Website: crate-barrel
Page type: newsletter-management
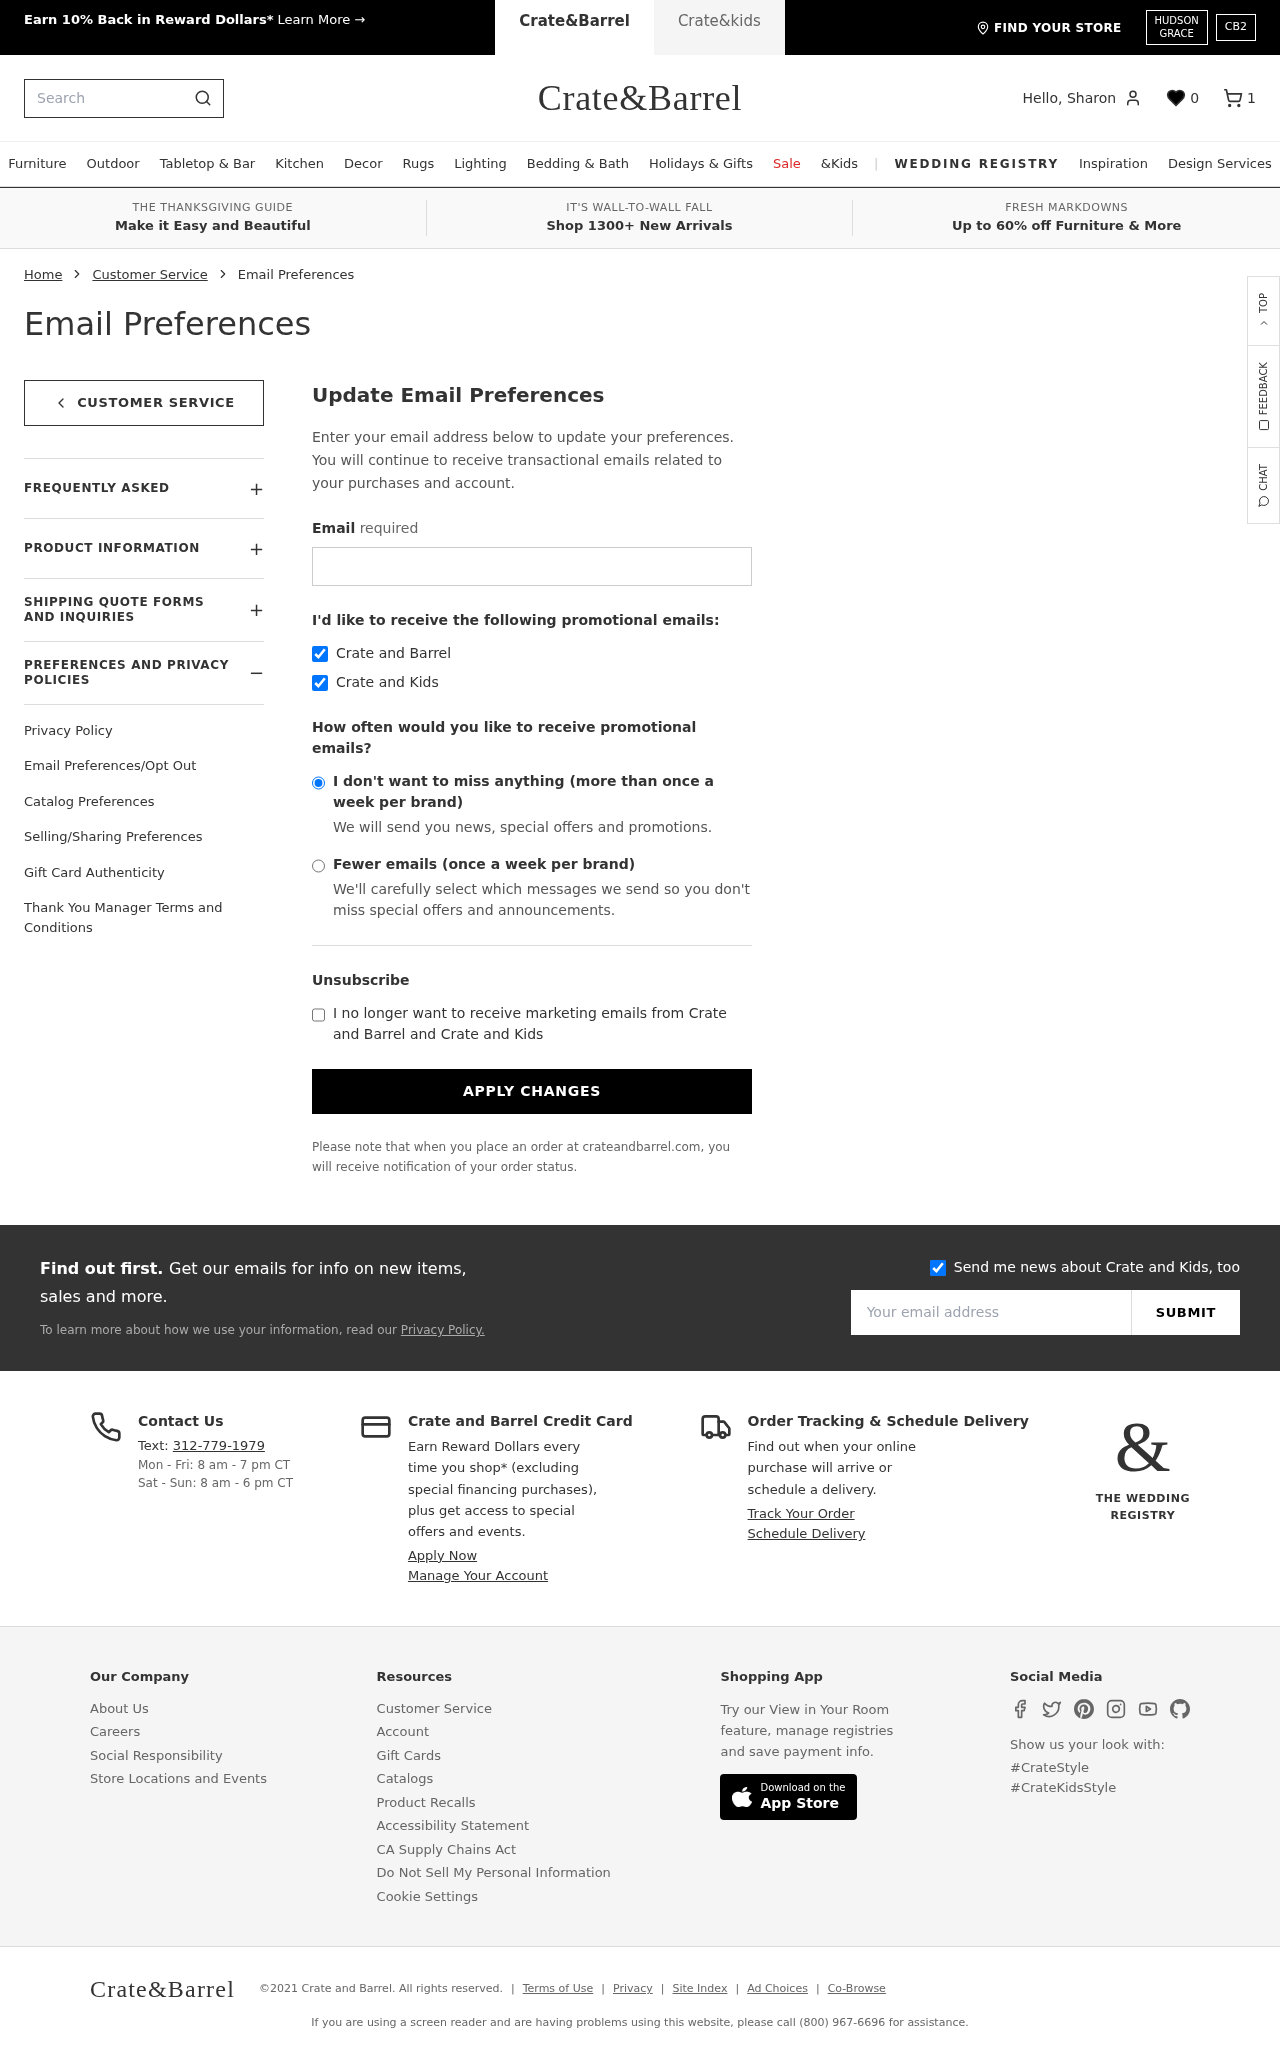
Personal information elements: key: PII_EMAIL
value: sharonmatthews@yahoo.com
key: PII_FIRSTNAME
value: Sharon
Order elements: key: ORDER_NUM_ITEMS
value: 1
Search elements: key: HEADER_SEARCH
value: Search
Other elements: key: FAVORITES_COUNT
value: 0